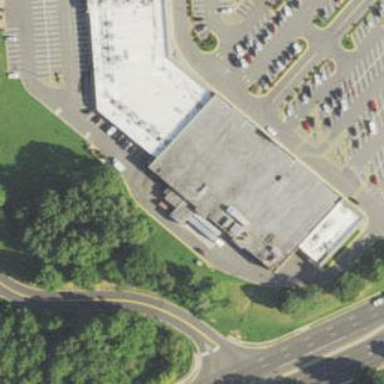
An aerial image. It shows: Supermarket located in building.